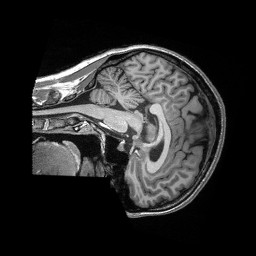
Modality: T1w
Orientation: sagittal
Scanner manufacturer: siemens
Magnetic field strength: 3 T
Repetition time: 2.3 s
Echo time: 0.00308 s